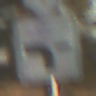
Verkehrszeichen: VerlaufVorfahrtsstrasse6
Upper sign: Vorfahrtsstrasse
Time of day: SunriseSunset
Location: Outdoor (Nature)
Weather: PartlyCloudy
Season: NotSpecified
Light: Natural